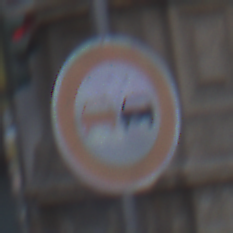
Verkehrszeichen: Ueberholverbot
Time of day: SunriseSunset
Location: Outdoor (Urban)
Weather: PartlyCloudy
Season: NotSpecified
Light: Natural